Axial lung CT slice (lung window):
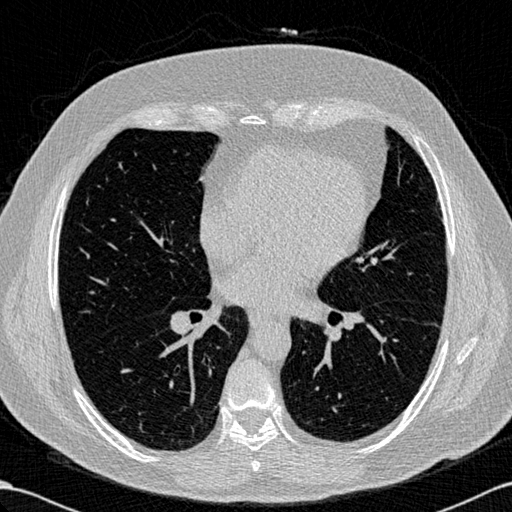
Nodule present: no